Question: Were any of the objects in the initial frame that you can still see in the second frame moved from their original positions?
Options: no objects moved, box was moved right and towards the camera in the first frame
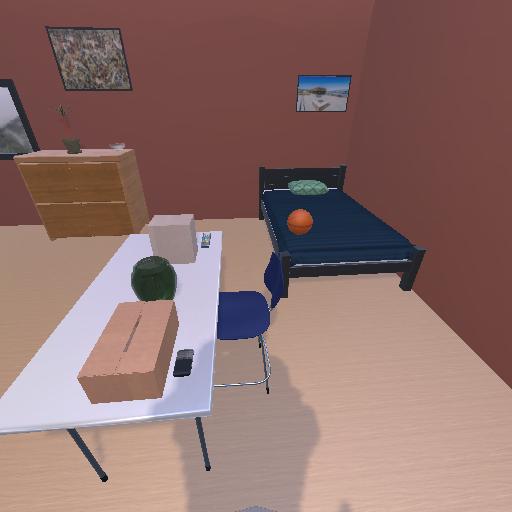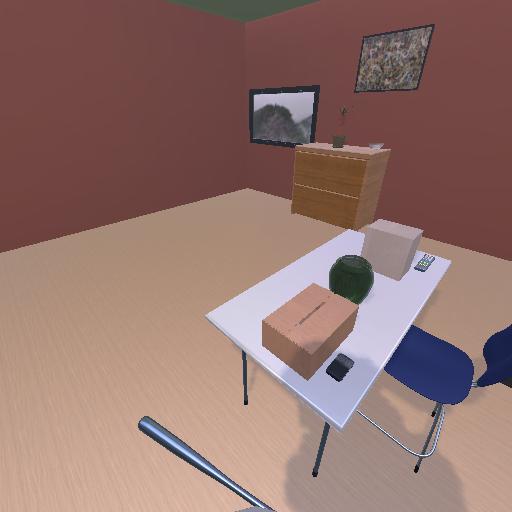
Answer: no objects moved